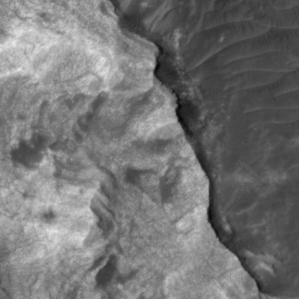
Label: non_frost